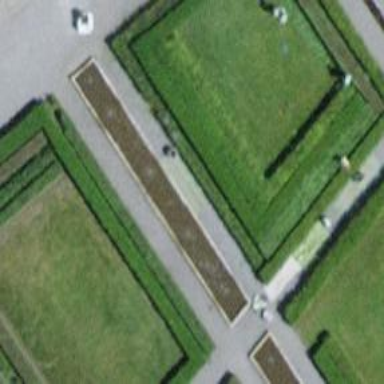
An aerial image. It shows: Fountain.